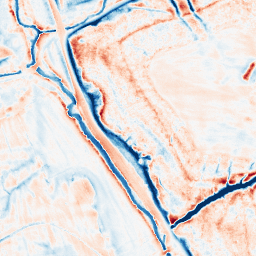
Category: edge_preserving
Decomposition family: anisotropic_diffusion
Decomposition parameters: iterations: 50
kappa: 30
gamma: 0.2
Upsampling method: bicubic
Upsampling parameters: scale: 8
Upsampling scale: 8